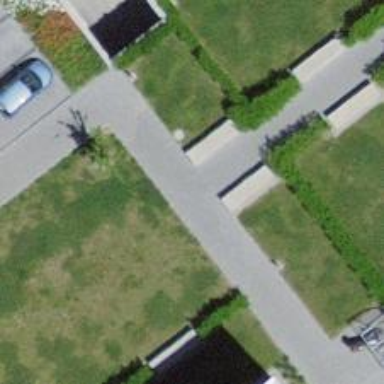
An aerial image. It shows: Path made of paving stones.